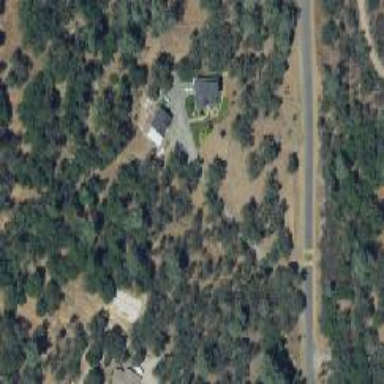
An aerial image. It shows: Driveway.